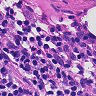
Metastatic tissue present: no